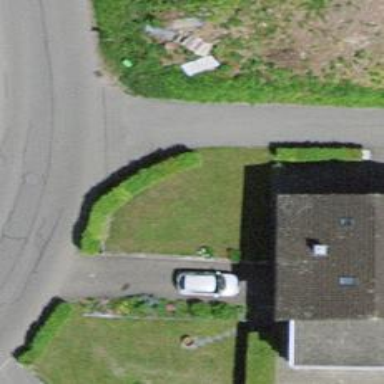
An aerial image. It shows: Hedge barrier.